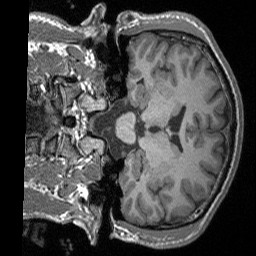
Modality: T1w
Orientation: coronal
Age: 24
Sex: male
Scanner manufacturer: siemens
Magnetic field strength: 3 T
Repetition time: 1.9 s
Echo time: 0.00252 s